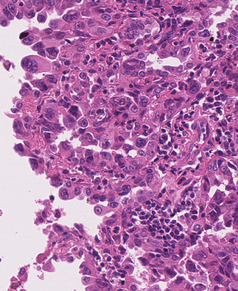
Tumor epithelial tissue: yes
Tumor-associated stroma tissue: no
Normal tissue: no